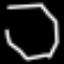
Label: octagon